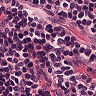
Metastatic tissue present: no